Aerial crown-view tile of a tropical tree (Barro Colorado Island, Panama), acquired 20250512:
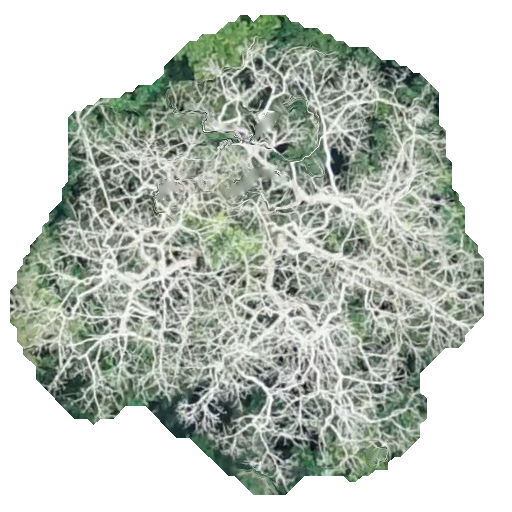
Species: Dipteryx oleifera
GBIF accepted scientific name: Dipteryx oleifera
Crown area: 231.759 m²